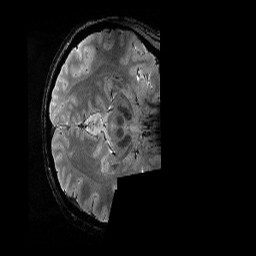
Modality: T2starw
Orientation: axial
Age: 27
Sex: female
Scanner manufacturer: siemens
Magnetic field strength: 6.98 T
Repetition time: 4.91 s
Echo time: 0.016 s